Question: I'm using sleek_circular_slider package, but i don't know how to be
the widget as circle, by default it is not

'''
final slider = SleekCircularSlider(
appearance: CircularSliderAppearance(
customWidths: CustomSliderWidths(progressBarWidth: 10)),
min: 10,
max: 28,
initialValue: 14,
);
'''
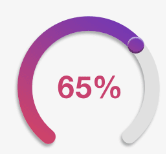
Answer: The <URL> states that the slider object takes an 'appearance' parameter of type 'CircularSliderAppearance'. You can then set 'angleRange' as a parameter on the appearance to get whatever range you require. By default docs state it is 240 degrees.
To get a complete circle, the code would look something like:
'''
final slider = SleekCircularSlider(
appearance: CircularSliderAppearance(angleRange: 360),
onChange: (double value) {
print(value);
});
'''